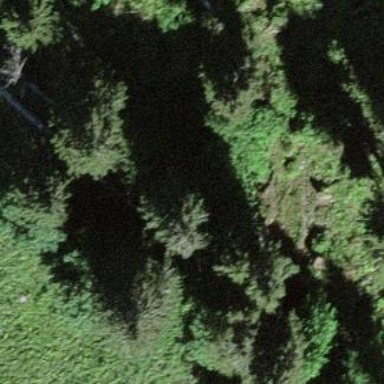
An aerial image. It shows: Forest area.